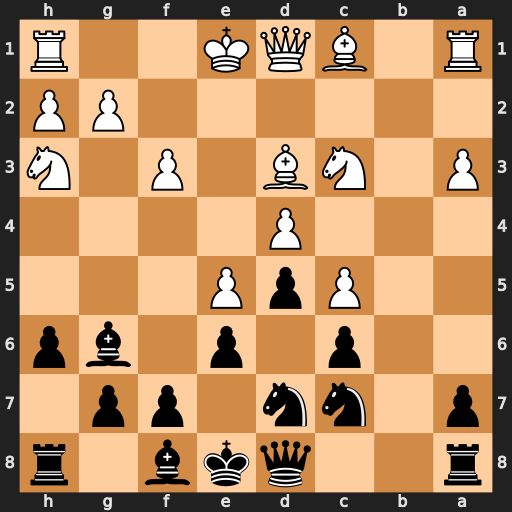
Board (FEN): r2qkb1r/p1nn1pp1/2p1p1bp/2PpP3/3P4/P1NB1P1N/6PP/R1BQK2R
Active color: b
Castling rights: KQkq
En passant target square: -
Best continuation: Qh4+ Nf2 Qxd4